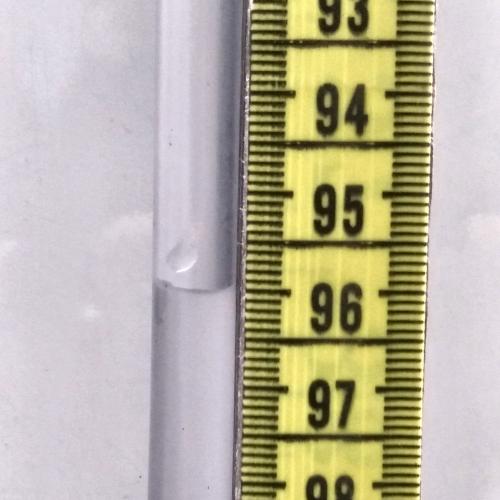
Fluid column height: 96.0 cm